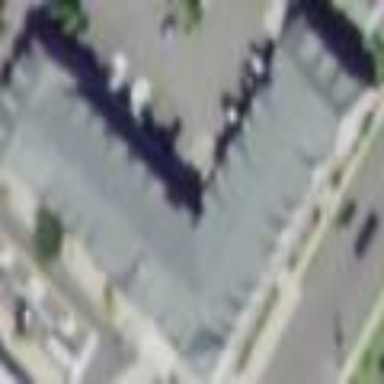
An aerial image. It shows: Commercial building.